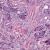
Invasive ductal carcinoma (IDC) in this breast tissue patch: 1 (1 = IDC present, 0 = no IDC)